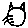
Label: cat